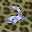
Label: 2